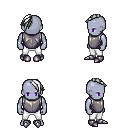
a pixel art fantasy rpg character, male body template, dark elf, purple skin, steel chest armor, white pants, white long mohawk hairstyle, metal boots, four views (front, back, left, right), 2x2 character sprite sheet, small pixel art, hard edges, no anti-aliasing